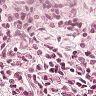
Metastatic tissue present: no